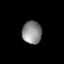
Tissue: lung
Cell type: Epithelial cells
Senescence score: 0.242
Nuclear area (px): 441
Mean DAPI intensity: 137.356